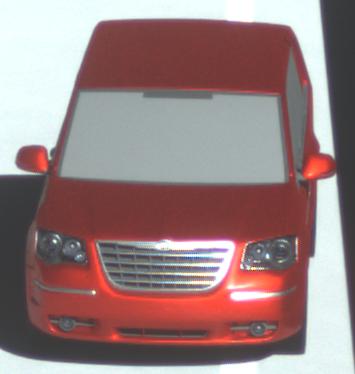
Make: Chrysler
Model: Grand Voyager 3.8
Detailed model: Grand Voyager
Model produced from: 2008/03
Model produced until: 2010/12
Doors: 5
Color: red
Road condition: dry road
Daytime: morning or afternoon
Contrast: high contrast